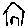
Label: house